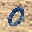
Label: 0